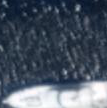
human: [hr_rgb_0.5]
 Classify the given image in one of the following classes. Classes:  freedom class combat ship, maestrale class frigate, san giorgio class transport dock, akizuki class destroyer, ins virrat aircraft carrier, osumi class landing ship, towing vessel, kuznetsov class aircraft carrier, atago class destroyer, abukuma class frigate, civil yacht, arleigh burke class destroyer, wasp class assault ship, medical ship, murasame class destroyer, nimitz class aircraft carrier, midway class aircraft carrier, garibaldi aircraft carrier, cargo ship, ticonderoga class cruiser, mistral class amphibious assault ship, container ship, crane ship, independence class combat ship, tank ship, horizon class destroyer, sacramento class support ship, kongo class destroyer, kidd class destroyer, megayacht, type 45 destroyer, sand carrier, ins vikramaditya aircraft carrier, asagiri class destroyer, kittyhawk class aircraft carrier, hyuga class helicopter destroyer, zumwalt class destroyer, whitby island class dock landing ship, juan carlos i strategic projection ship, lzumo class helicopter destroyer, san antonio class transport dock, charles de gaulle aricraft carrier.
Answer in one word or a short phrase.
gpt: Civil yacht